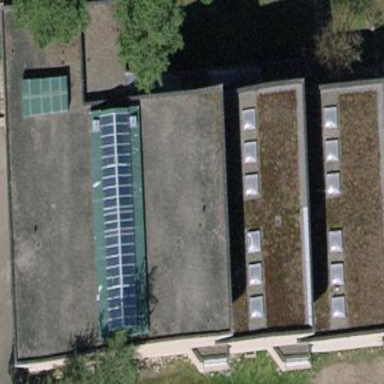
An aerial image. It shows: School building.